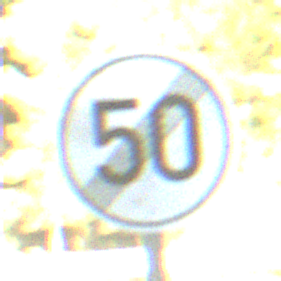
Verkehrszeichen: EndeGeschwindigkeit50
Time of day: MorningAfternoon
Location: Outdoor (Nature)
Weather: Clear
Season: NotSpecified
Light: Natural